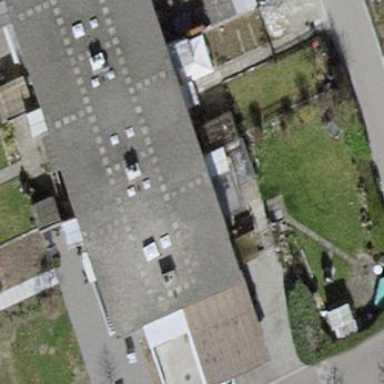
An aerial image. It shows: House with flat roof.